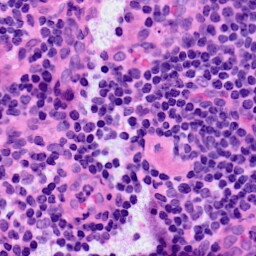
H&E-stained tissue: LymphNode